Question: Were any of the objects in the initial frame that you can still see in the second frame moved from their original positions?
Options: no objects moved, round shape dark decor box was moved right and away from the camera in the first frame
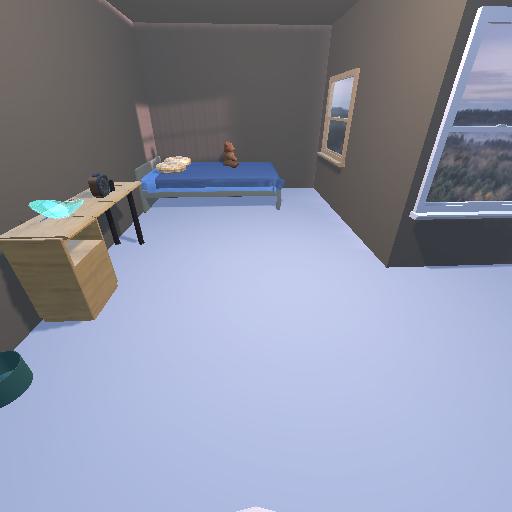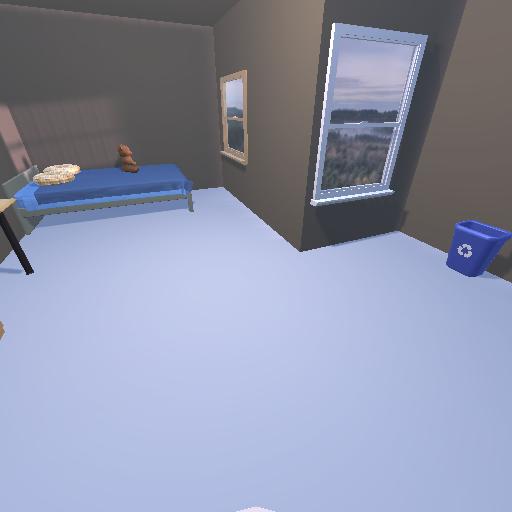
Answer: no objects moved